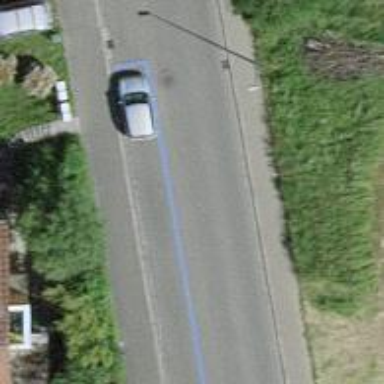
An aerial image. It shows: Set of steps on the road.